Question: My question involves address spaces of fractals that can be generated using the chaos game. These address spaces are simply transformations of a main shape with relation to one-another.

In the image <URL>, you can see that there is a triangle labeled "2". Triangles "21", "22", and "23" are related to triangle 2 because you must transform it to get these smaller child triangles.
This is what I want to do..... given the following parameters:
- - -
... I would like to take those parameters and start iterating down each depth level with a counter "i". You can check that at level i, there are s^d shapes that are needed. Each of these shapes will depend on a poly that is in the level above, so how do I store these in some way where I can create lots of levels of depth in a way that makes simple sense, and can also use for loops or some other efficient and simple way? My best hope is that at each depth level i can access parents for the triangles I want to create at this level. I also want to reference the shapes later, either by direct name since this is a unique id, or some other simple way.
My original plan was to somehow work with the name for each shape (the labels seen in the image). I could have a massive array of shapes somehow but only populate indexes "1", "2", "3", "11", "12", "13", "21", "22", etc. However this seems not only messy and inefficient, but seems nonsensical as i would have to work at a way to get these permutations of 1, 2, and 3 in a way i can handle. There must be a better way!
In case it helps, I have provided my source code:
'''
package chaosaddresses;
import java.util.ArrayList;
//import java.awt.Polygon;
public class AddressManager
{
public Address originalPoly;
public ArrayList<Address>[] array;
public int depth;
public int sides;
public AddressManager(int d, int s, Address a)
{
depth = d;
sides = s;
originalPoly = a;
initArray();
}
private void initArray()
{
//loop through each depth and get all needed polygons
//number of polys at each depth is s^d.
for (int i=1; i <= depth; i++)
{
int numPolys = (int)Math.pow(sides,i);
int numParentPolys = array[i-1].size();
ArrayList<Address> thisLevel = new ArrayList<>();
//iterate parent polys and have each generate their children
for (int j= 0; j < numParentPolys; j++)
{
Address[] babies = array[i-1].get(j).makeChildren();
//add babies to current level
for (int k=0; k < babies.length; k++)
{
thisLevel.add(babies[k]);
}
}
array[i] = thisLevel;
}
}
}
'''
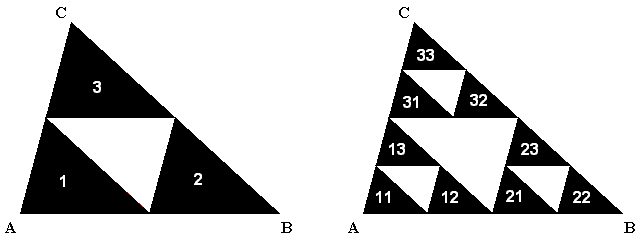
Answer: Fractals lend themselves to recursion, since their calculation is recursive by nature. One way to organize this is to have each level hold a reference to the instances of the next level, giving you a tree of levels, each which have recursively created their children.
---
For example, something along this order:
'''
public class Sierpinski {
public static int MAX_LEVEL = 6;
private int level;
private Point2D[] points = new Point2D[3];
private Sierpinski[] childTriangles = null;
private Sierpinski(int level, Point2D[] points) {
this.level = level;
this.points = points;
if (level < MAX_LEVEL) {
childTriangles = createChildren();
}
}
public int getLevel() {
return level;
}
public Point2D[] getPoints() {
return points;
}
private Sierpinski[] createChildren() {
// TODO finish method....
}
public void draw(Graphics2D g2) {
// TODO finish method:
// .... draw this triangle
if (childTriangles != null) {
for (Sierpinski childTriangle : childTriangles) {
childTriangle.draw(g2);
}
}
}
}
'''